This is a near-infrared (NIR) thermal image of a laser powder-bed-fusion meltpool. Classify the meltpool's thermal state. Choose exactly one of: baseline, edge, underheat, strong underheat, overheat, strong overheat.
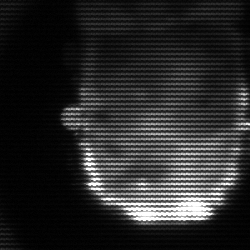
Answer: baseline